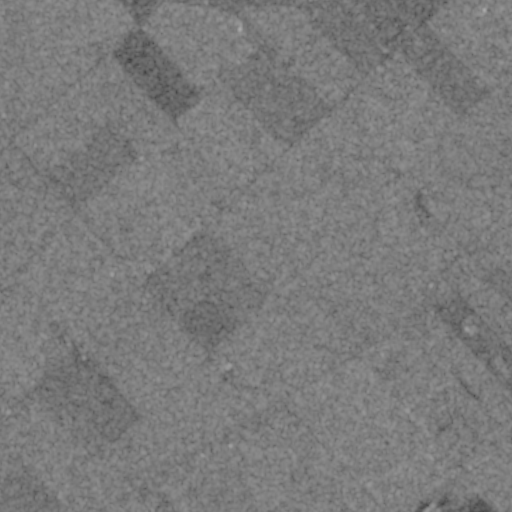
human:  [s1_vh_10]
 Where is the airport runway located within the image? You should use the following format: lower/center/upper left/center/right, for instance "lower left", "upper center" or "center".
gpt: The airport runway is located in the center right of the image.
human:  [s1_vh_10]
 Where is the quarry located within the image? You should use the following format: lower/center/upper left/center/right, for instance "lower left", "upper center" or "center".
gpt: There is no quarry in the image.

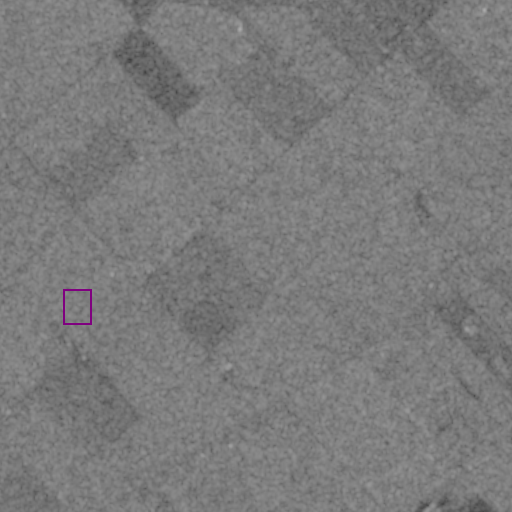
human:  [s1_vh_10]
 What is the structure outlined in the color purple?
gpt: The structure outlined in purple is a building.
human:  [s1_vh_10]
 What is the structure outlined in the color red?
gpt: There is no red outline.